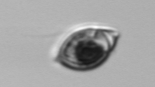
Label: Amphidinium